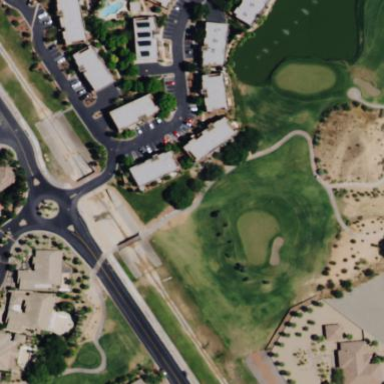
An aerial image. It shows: Rough golf area with grass surface.